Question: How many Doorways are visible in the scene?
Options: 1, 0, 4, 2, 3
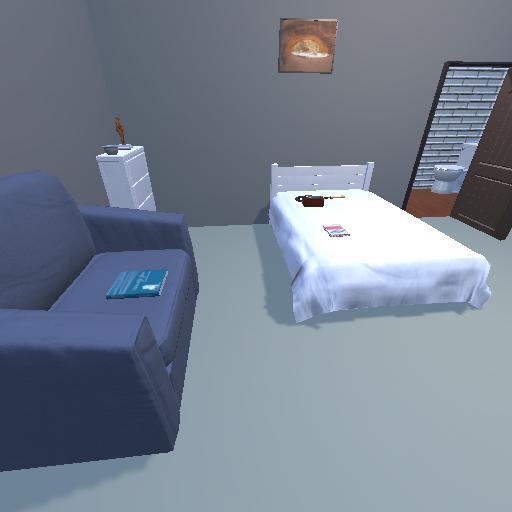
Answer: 1